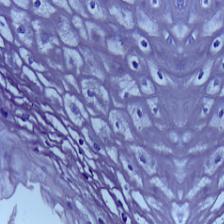
Diagnosis: Normal